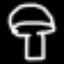
Label: mushroom